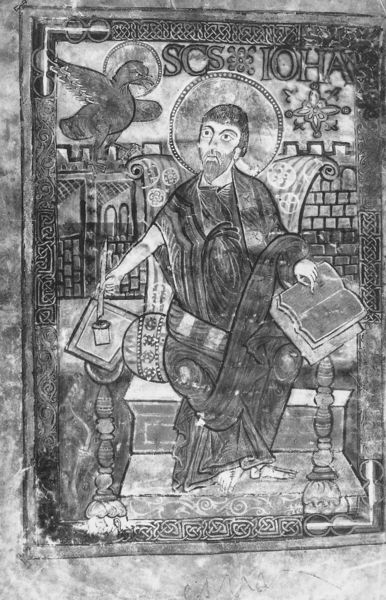
Titel: Godescalc Evangelistar
Standort: Herkunftsort: Aachen (EU - D)
Institution: Paris, Bibliothèque Nationale
Schlagwörter: adler, feder, mann, vogel, sitzen, stadt, schwarz, stuhl, weiss, zeichnung, ornament, bart, wand, bibel, johannes, neues testament, rahmen, taube, gewand, sitzend, füße, holzschnitt, schrift, bücher, mauer, bank, thron, leuchter, zinnen, buch, religion, stich, text, buchstaben, initiale, tinte, pult, heiligenschein, schreiben, antik, toga, heiliger, schreiber, tintenfass, heilig, himation, heiliger geist, buchmalerei, evangelist, evangelium, evangeliar, profet, kopist, chiton, initialie, johannes evangelist, evangeliarum, sakramentar, sakramenta, profezei, dtuck, scs, joahnnis